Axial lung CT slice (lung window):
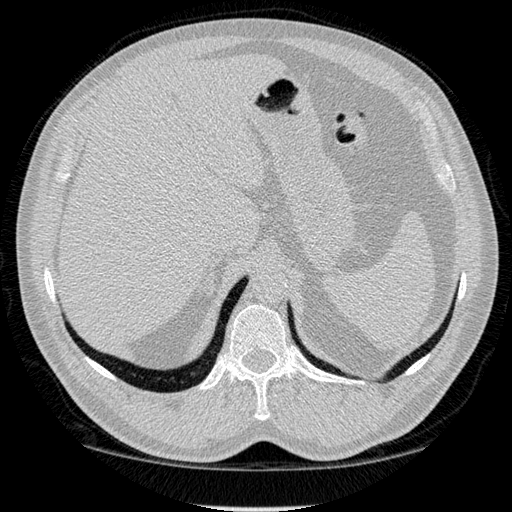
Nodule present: no